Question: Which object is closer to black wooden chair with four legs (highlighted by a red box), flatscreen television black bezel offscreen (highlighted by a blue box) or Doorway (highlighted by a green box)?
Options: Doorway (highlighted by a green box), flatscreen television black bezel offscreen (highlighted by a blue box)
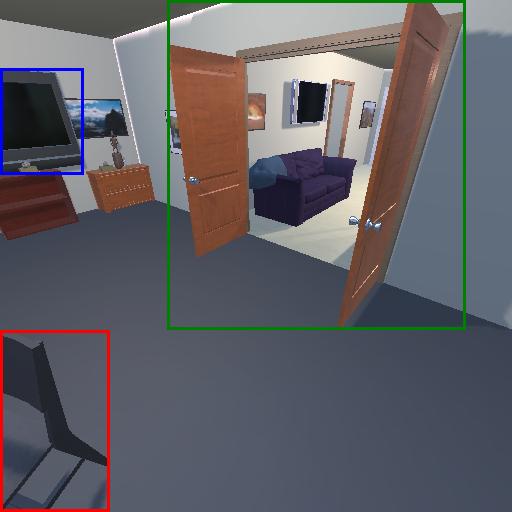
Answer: Doorway (highlighted by a green box)